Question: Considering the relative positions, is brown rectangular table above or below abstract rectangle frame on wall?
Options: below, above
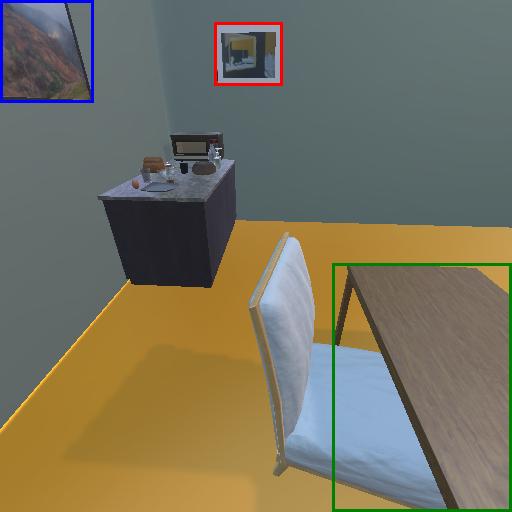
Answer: below